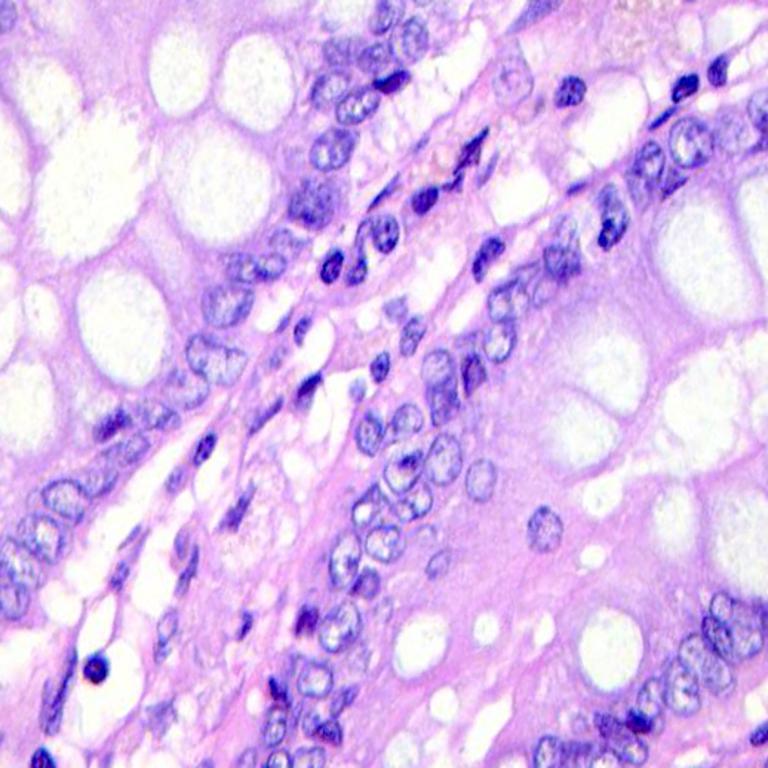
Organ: colon
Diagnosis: benign